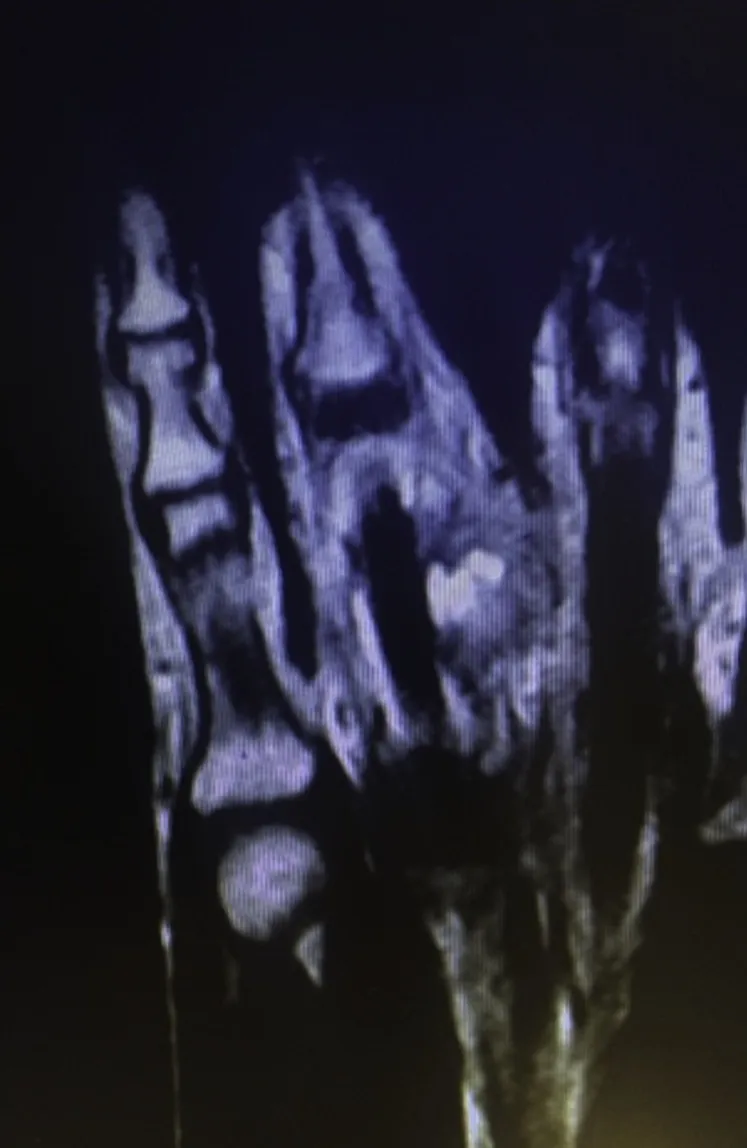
Magnetic resonance T2- weighted image showing high intensity in the center and low intensity at the periphery of the lesion.
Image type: radiology (mri)